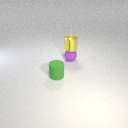
small purple rubber sphere below small yellow metal cylinder